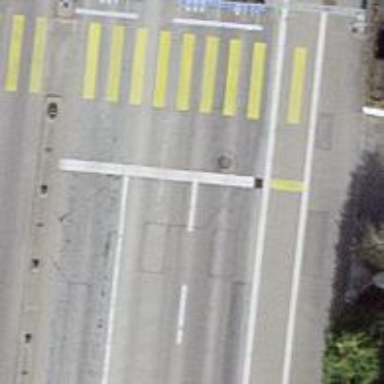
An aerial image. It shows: Road with traffic signals.